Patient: sex F, age 71
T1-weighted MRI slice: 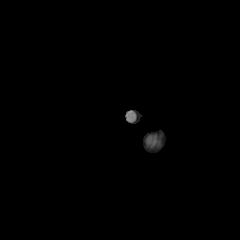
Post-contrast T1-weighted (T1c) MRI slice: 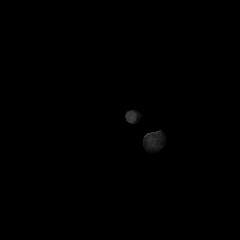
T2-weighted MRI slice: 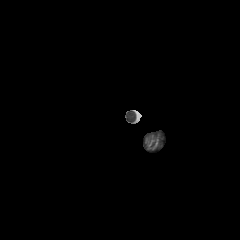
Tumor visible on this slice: no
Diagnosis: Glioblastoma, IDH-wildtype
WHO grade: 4